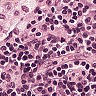
Metastatic tissue present: no